Chest X-ray. View position: PA
Patient age: 66
Patient sex: M
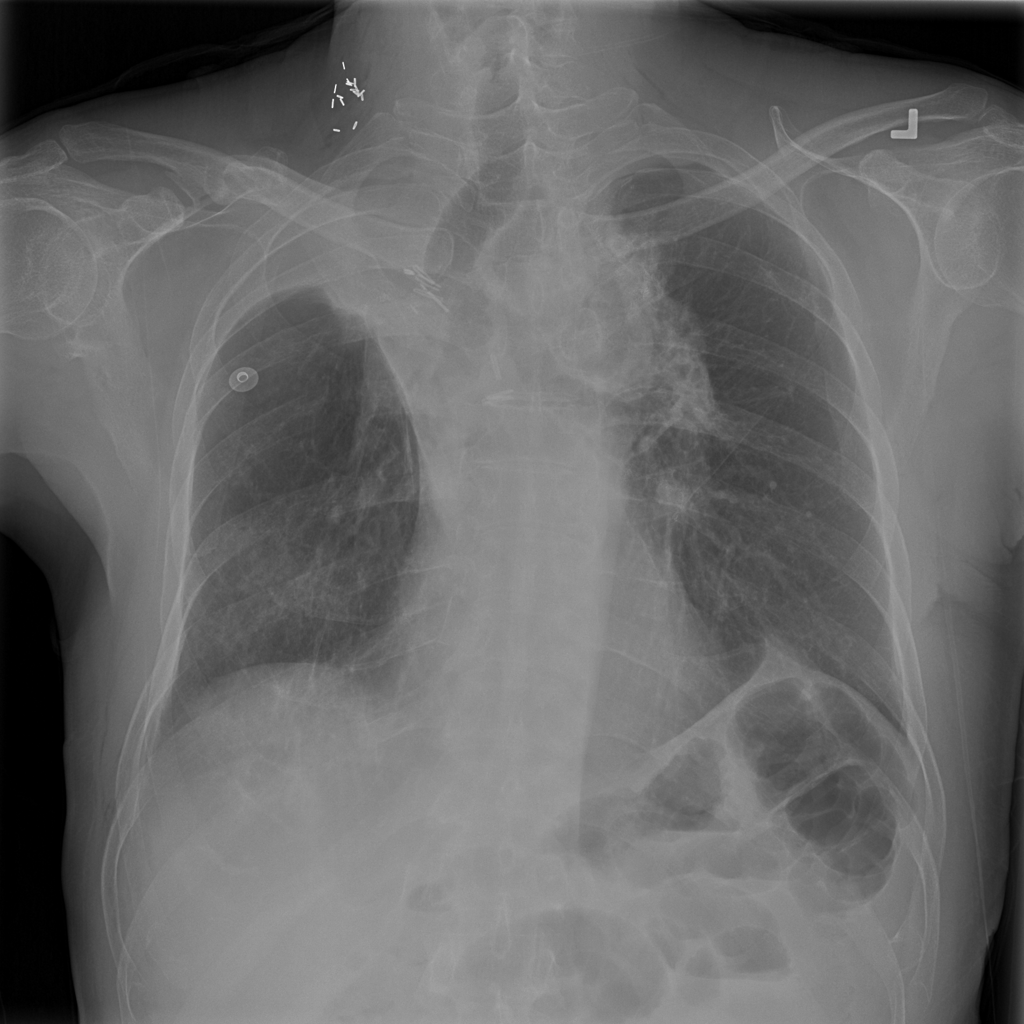
Finding: Pneumothorax